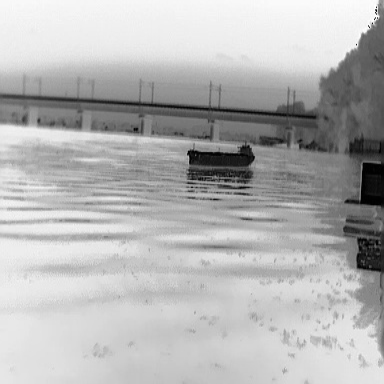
There is a liner in the infrared image.